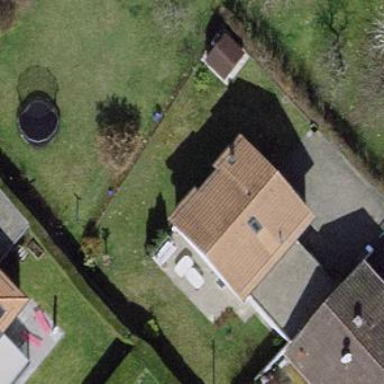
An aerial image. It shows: Garden surrounded by fence.